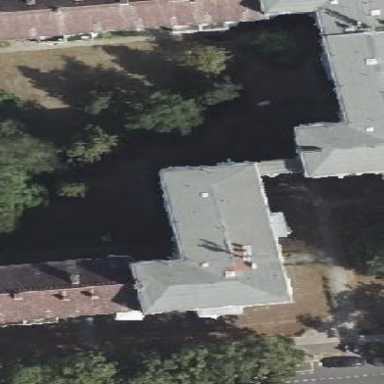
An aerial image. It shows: View of apartment building.